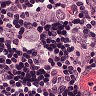
Metastatic tissue present: yes